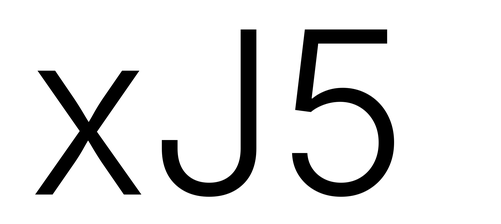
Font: Inter_Light